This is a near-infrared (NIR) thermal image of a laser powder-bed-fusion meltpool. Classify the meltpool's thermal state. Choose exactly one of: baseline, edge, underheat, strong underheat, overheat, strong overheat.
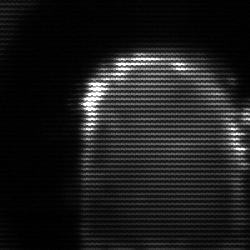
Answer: baseline